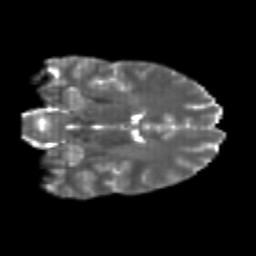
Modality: T2w
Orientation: coronal
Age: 23
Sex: male
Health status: healthy
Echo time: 0.074 s